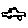
Label: car